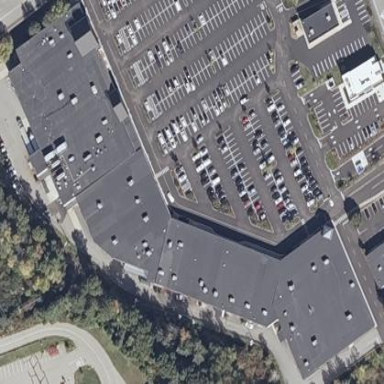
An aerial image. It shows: Retail building.